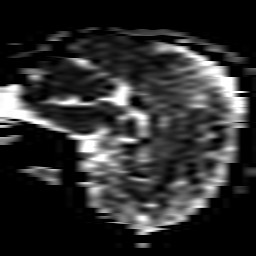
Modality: ADC
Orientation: sagittal
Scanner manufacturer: philips
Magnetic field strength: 1.5 T
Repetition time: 3.114 s
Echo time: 0.06145 s